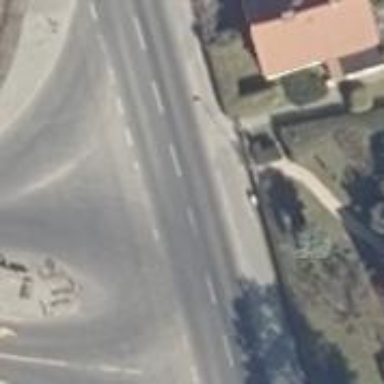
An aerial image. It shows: Secondary road with asphalt surface.